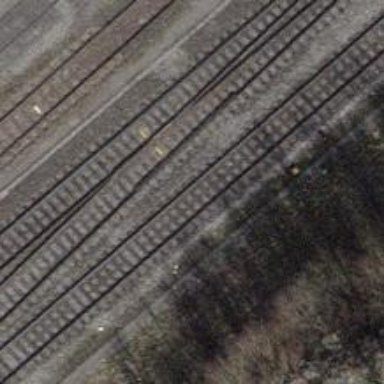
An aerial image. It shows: Railway siding with one electrified track and contact line.